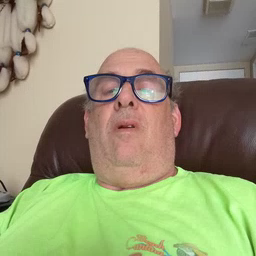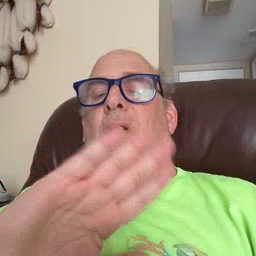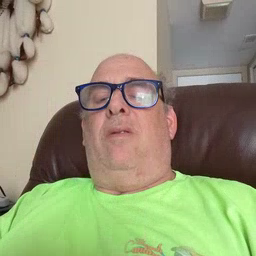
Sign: clean